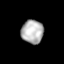
Tissue: prostate
Cell type: T cells
Senescence score: 0.3542
Nuclear area (px): 505
Mean DAPI intensity: 181.19